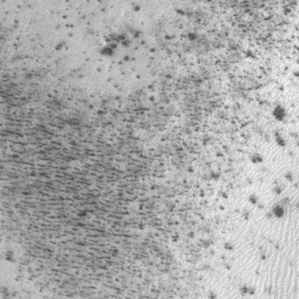
Label: frost